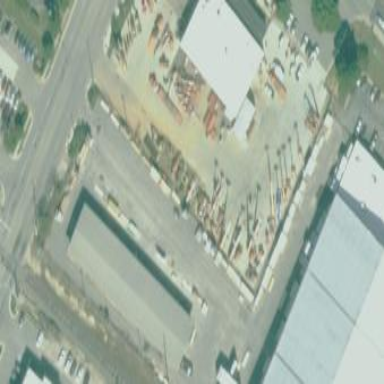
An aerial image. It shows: Commercial building.